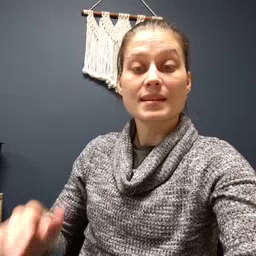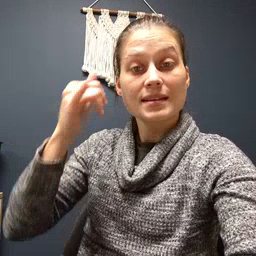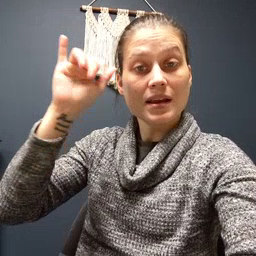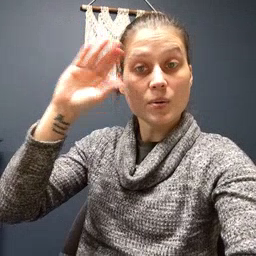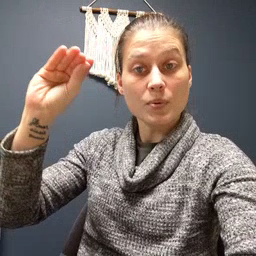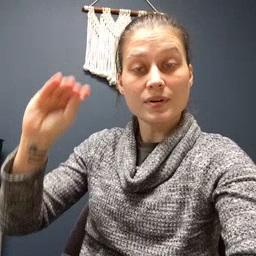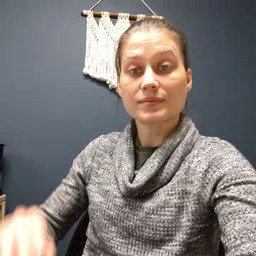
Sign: cowboy